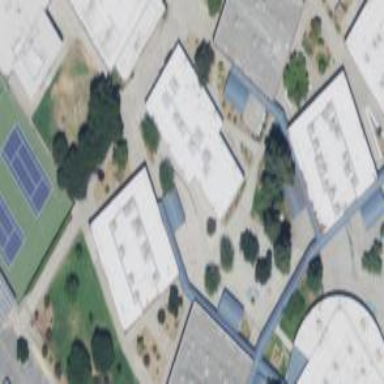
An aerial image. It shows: School building.